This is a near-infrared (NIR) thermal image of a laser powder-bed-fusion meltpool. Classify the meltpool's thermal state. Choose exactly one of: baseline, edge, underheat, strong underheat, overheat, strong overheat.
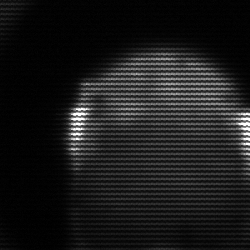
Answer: edge